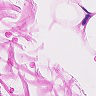
Metastatic tissue present: no